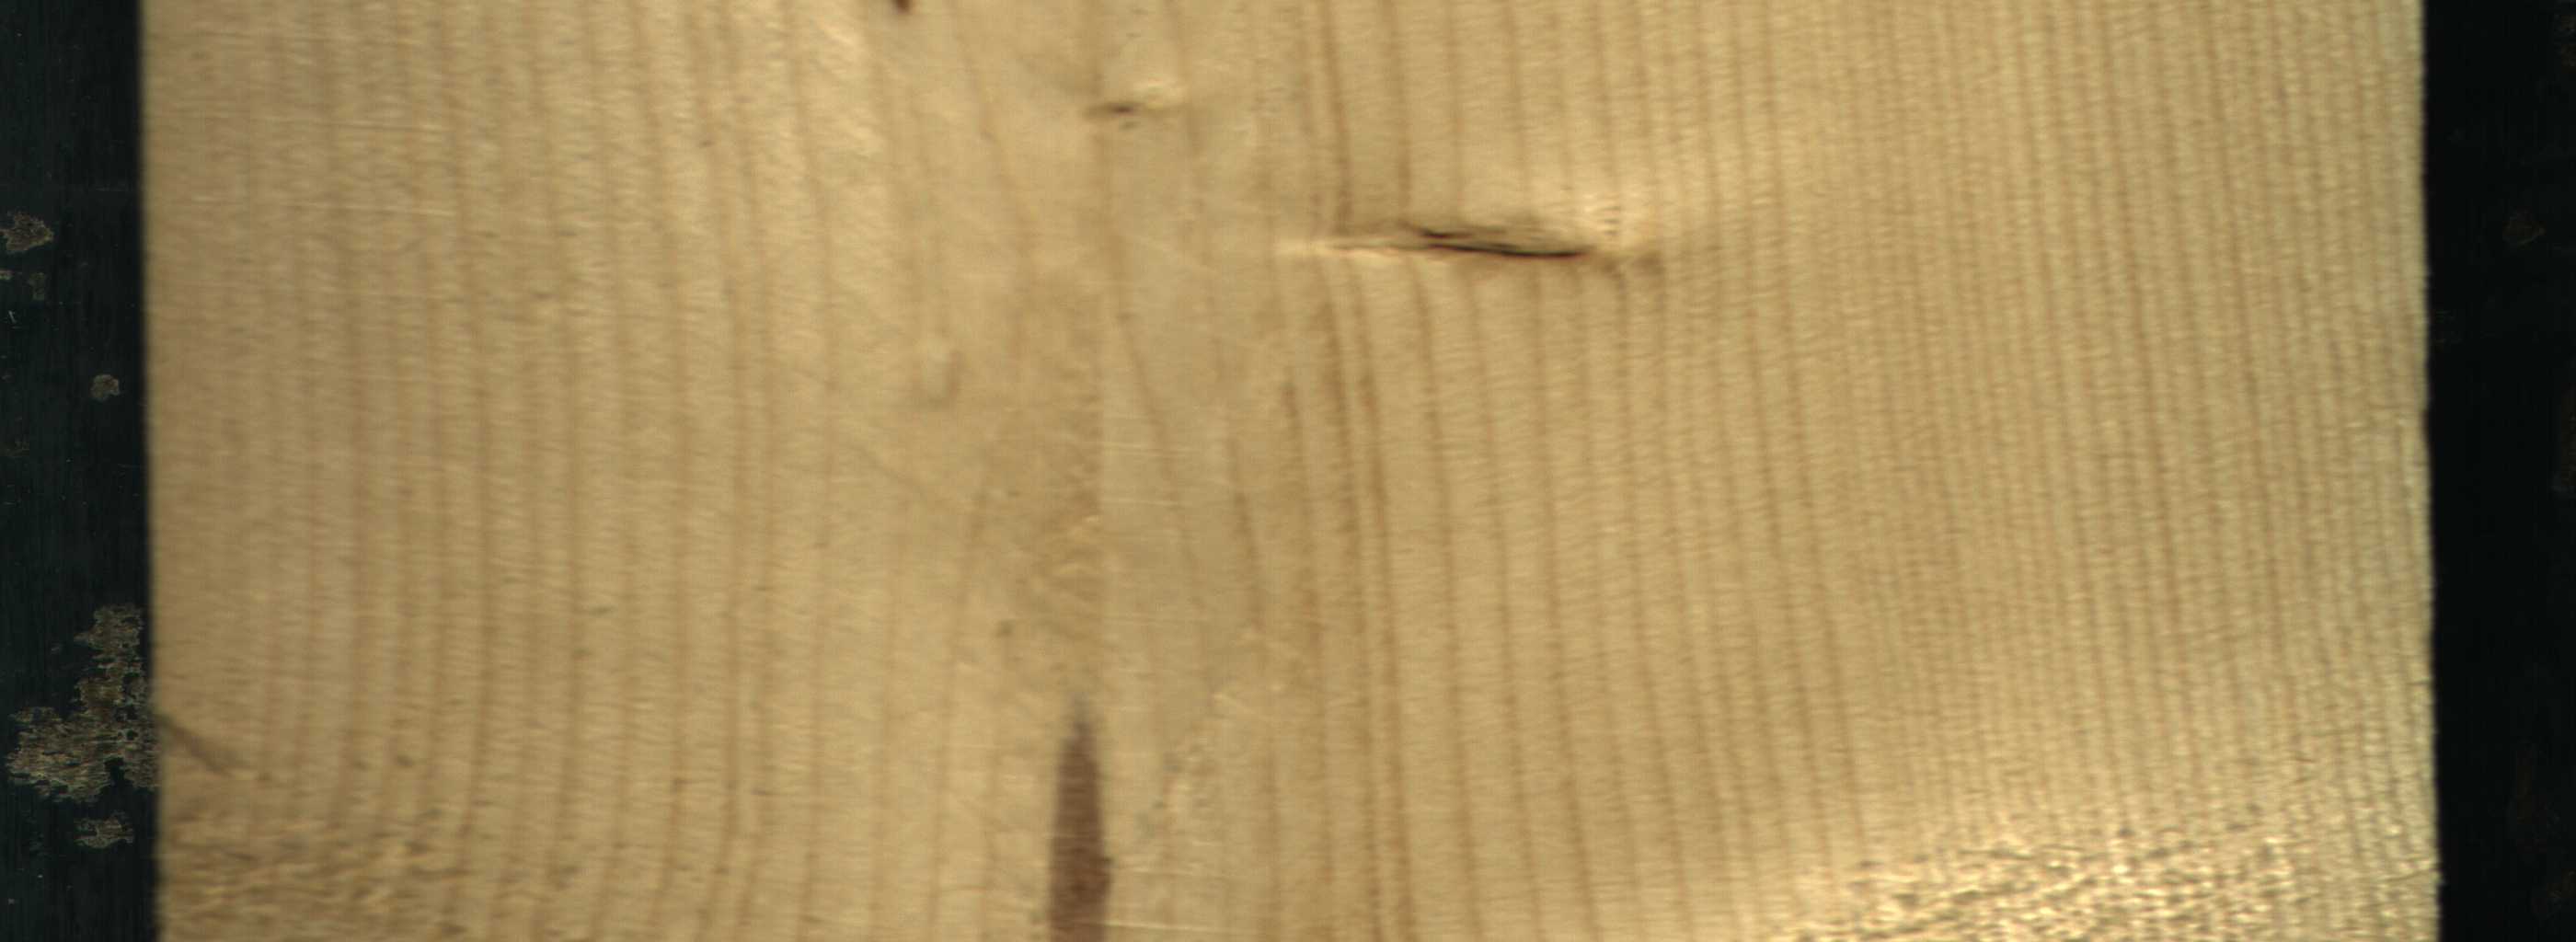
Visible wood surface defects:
Marrow
Dead_Knot